Interaction volume radius: 5 \u00c5
Interaction volume height: 15 \u00c5
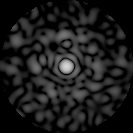
Disorder parameter: 0.7864